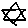
Label: star